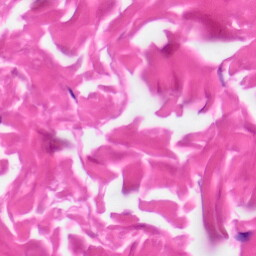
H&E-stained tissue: Skin